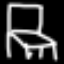
Label: chair